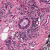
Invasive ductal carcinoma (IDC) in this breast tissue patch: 0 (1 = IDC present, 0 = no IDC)